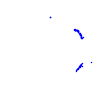
Particle: proton